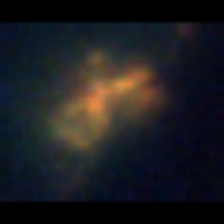
Taxon: Unknown_detritus
Group: Unknown